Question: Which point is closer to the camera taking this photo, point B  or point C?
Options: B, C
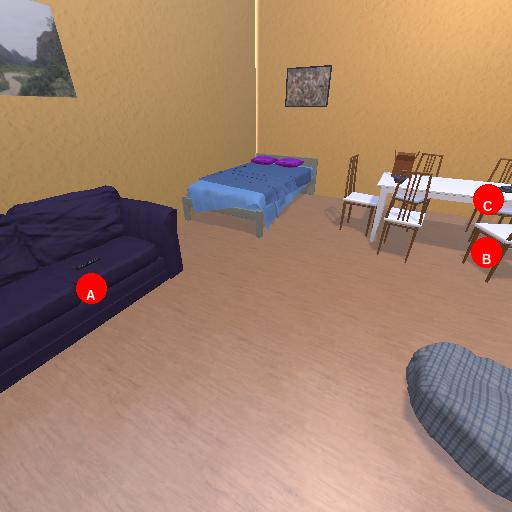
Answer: B